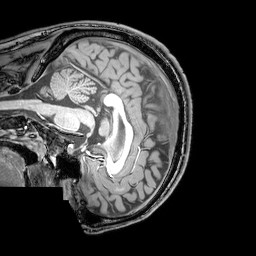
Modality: T1w
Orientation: sagittal
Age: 22
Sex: male
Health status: healthy
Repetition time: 0.081 s
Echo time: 0.037 s